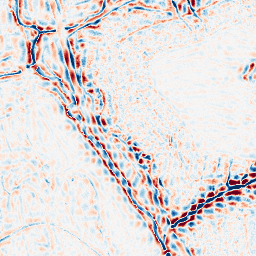
Category: wavelet
Decomposition family: wavelet_dwt
Decomposition parameters: wavelet: db8
level: 3
Upsampling method: quadratic
Upsampling parameters: scale: 8
Upsampling scale: 8